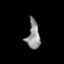
Tissue: skin
Cell type: Epithelial cells
Senescence score: 0.2831
Nuclear area (px): 361
Mean DAPI intensity: 141.759